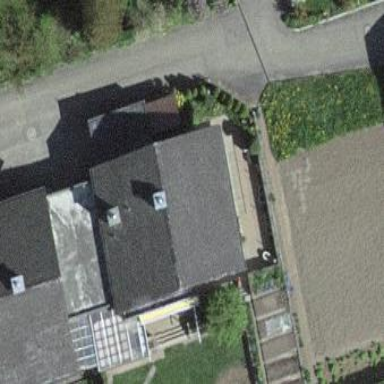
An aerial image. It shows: Simple and straightforward house.